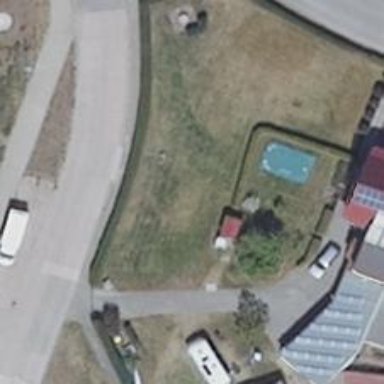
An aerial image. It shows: Caravan site for tourism.